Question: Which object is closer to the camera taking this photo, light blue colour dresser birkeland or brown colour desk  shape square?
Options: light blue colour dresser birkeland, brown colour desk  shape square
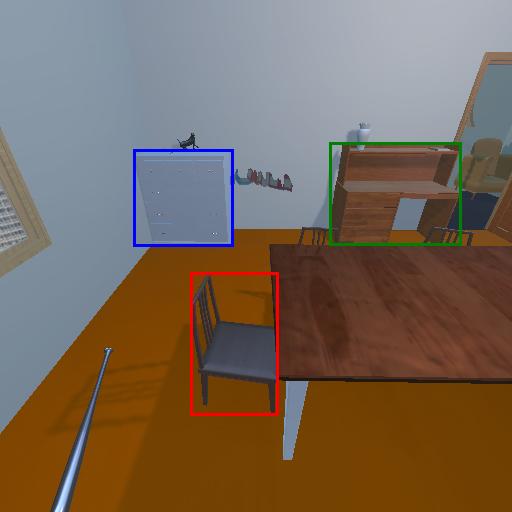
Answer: light blue colour dresser birkeland